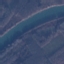
Land use / land cover: River